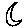
Label: moon